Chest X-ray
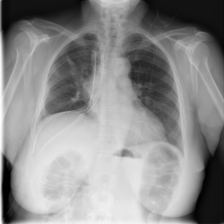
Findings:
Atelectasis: negative
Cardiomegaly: negative
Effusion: negative
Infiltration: negative
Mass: negative
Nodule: negative
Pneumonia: negative
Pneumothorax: positive
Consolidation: negative
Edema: negative
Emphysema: negative
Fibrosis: negative
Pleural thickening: negative
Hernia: negative